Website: macys
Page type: delivery-shipping
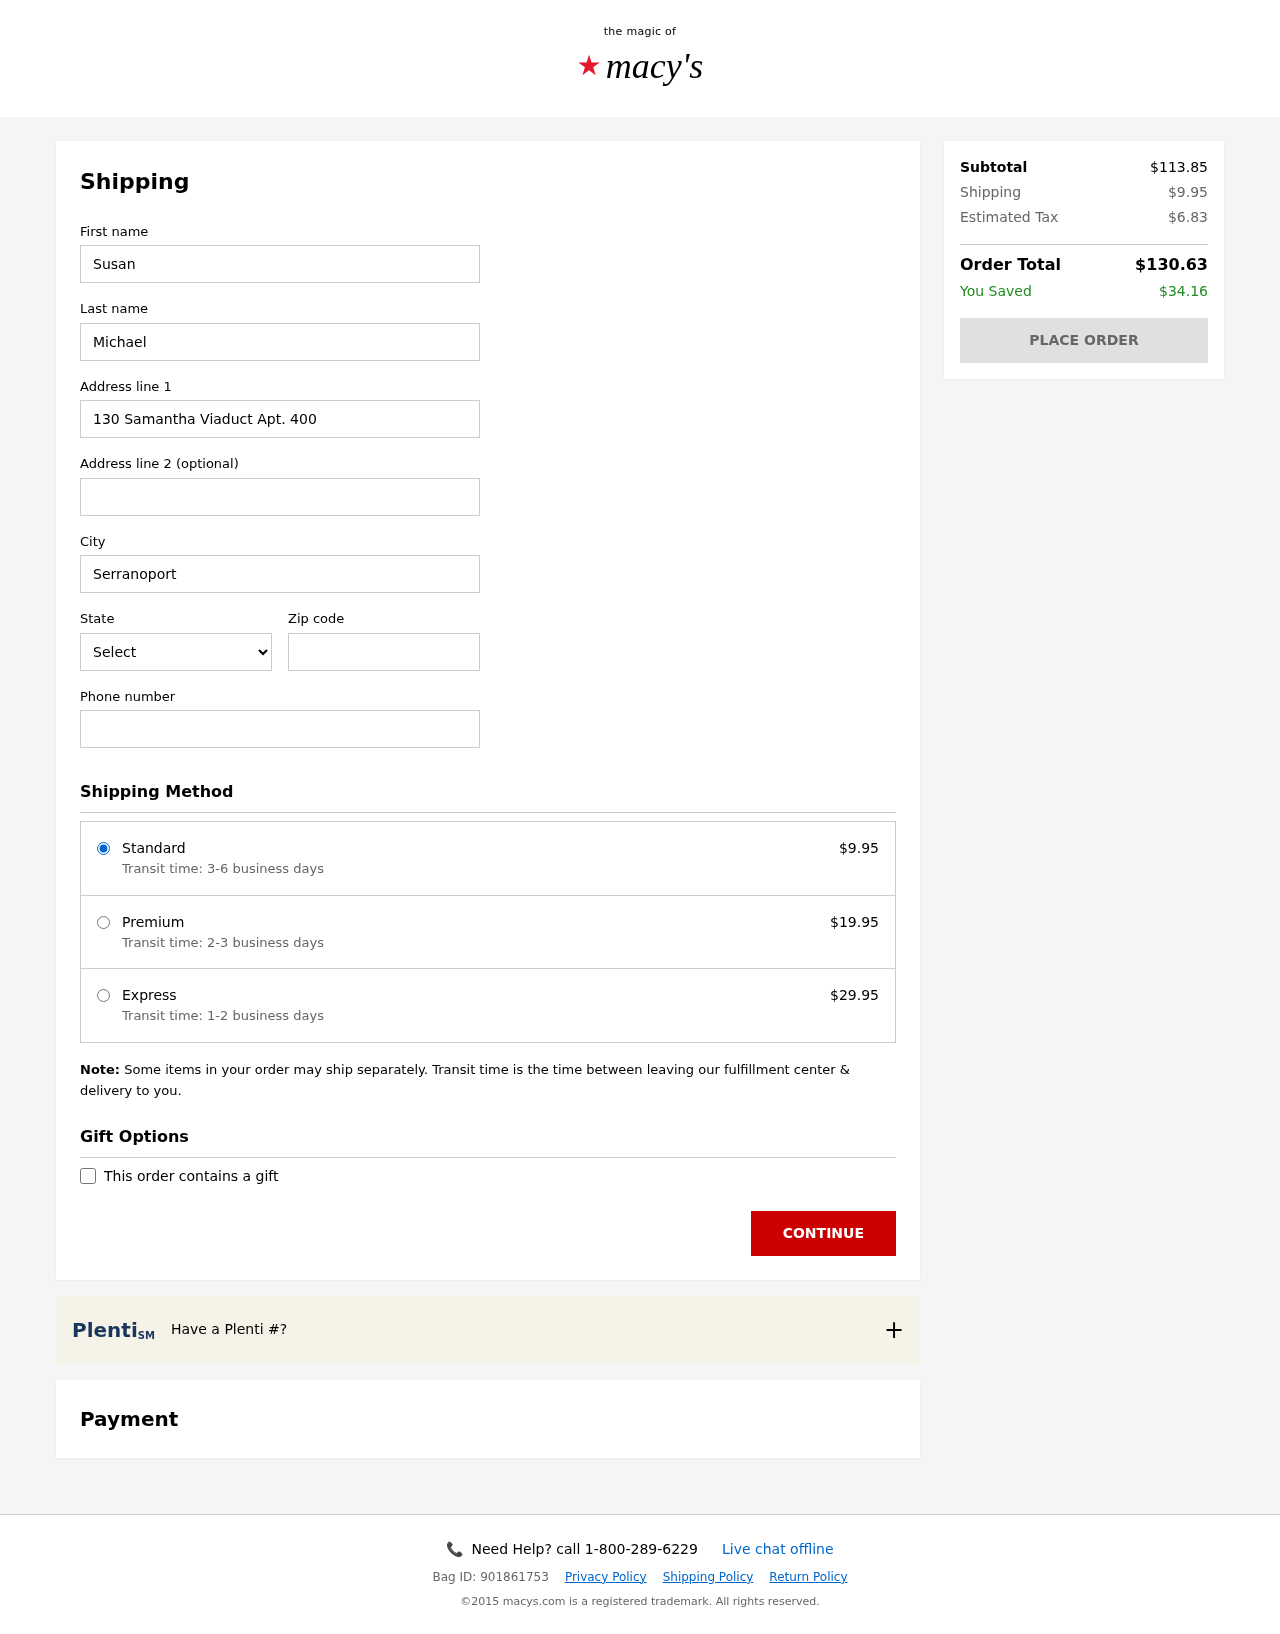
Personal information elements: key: PII_CITY
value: Serranoport
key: PII_FIRSTNAME
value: Susan
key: PII_LASTNAME
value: Michael
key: PII_PHONE
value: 7116507774
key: PII_POSTCODE
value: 11032
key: PII_STATE_ABBR
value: KS
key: PII_STREET
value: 130 Samantha Viaduct Apt. 400
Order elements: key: ORDER_SHIPPING_COST
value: $9.95
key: ORDER_SHIPPING_PREMIUM
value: $19.95
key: ORDER_SHIPPING_EXPRESS
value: $29.95
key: ORDER_SUBTOTAL
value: $113.85
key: ORDER_TAX
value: $6.83
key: ORDER_TOTAL
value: $130.63
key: ORDER_SAVINGS
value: $34.16